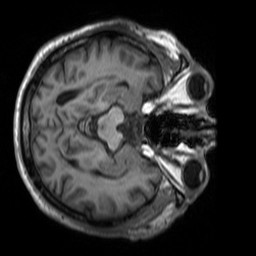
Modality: T1w
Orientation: axial
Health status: ill
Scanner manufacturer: siemens
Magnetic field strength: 3 T
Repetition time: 1.7 s
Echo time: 0.00253 s